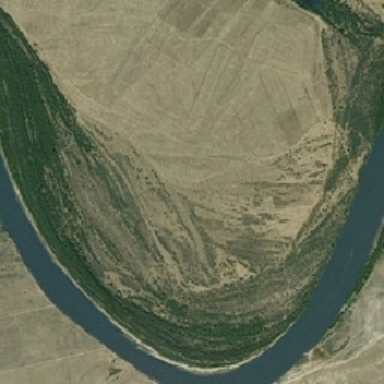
Many green plants are on the bent river .